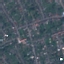
Label: Residential